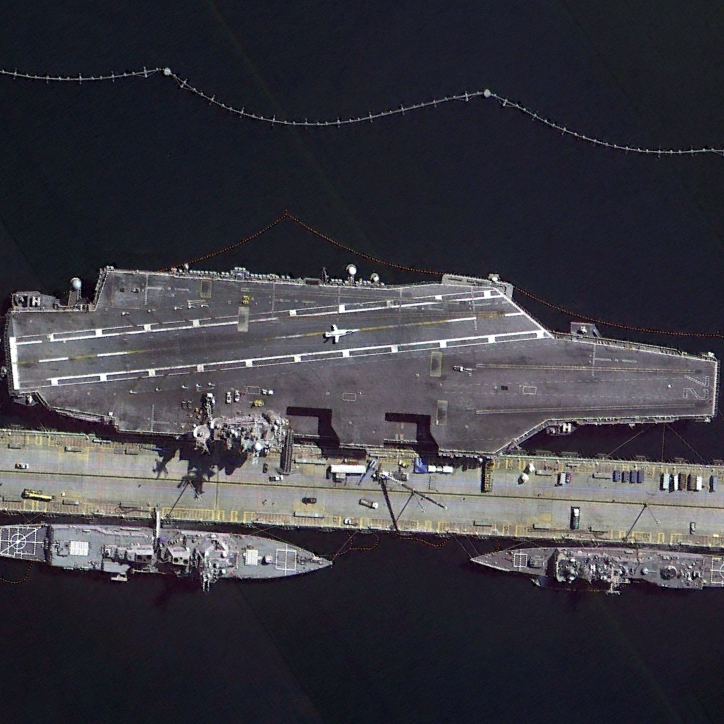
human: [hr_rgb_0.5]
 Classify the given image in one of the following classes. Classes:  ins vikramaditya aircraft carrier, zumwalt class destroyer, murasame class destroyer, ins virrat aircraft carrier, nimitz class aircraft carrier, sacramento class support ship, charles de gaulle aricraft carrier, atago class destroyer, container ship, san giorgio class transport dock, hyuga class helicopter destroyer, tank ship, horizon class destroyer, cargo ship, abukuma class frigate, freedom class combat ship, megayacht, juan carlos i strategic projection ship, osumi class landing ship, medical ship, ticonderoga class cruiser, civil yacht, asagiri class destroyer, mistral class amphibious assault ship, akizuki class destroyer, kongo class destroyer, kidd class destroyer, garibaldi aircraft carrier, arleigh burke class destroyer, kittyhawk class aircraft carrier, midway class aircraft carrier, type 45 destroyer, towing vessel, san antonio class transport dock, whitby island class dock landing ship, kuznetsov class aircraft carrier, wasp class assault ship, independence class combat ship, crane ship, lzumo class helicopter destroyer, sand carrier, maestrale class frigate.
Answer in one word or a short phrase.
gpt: Nimitz class aircraft carrier